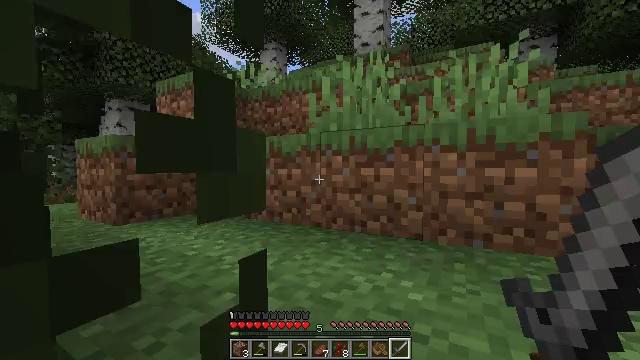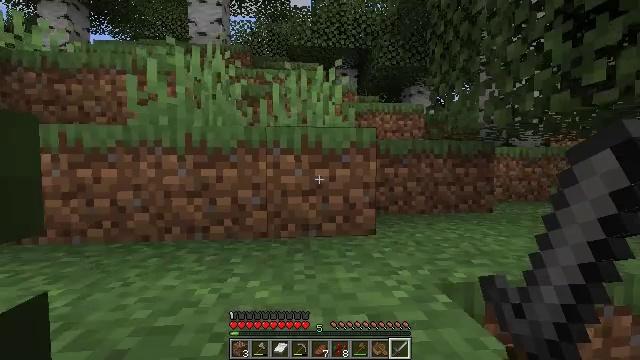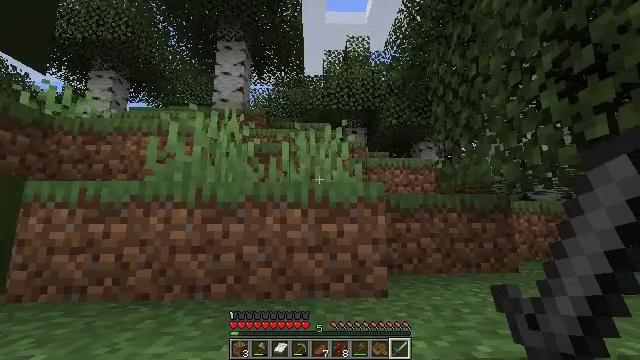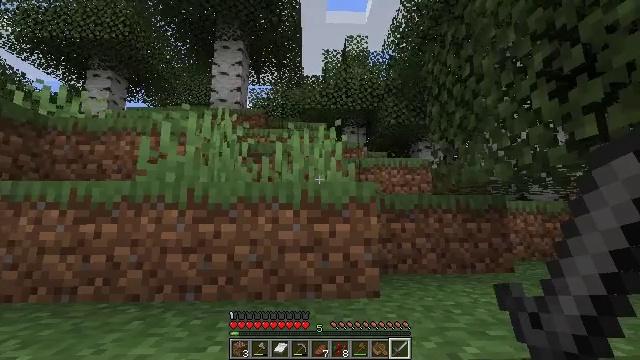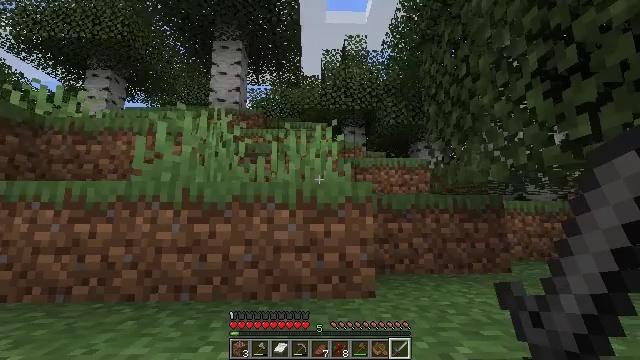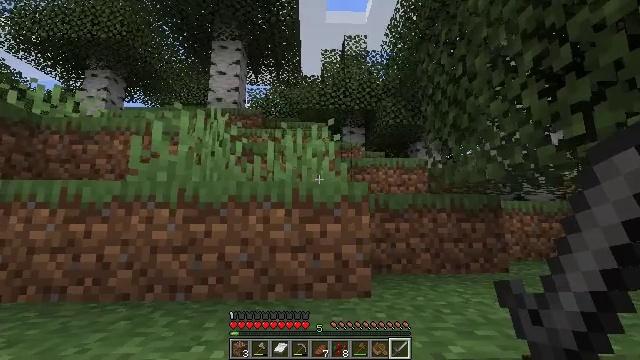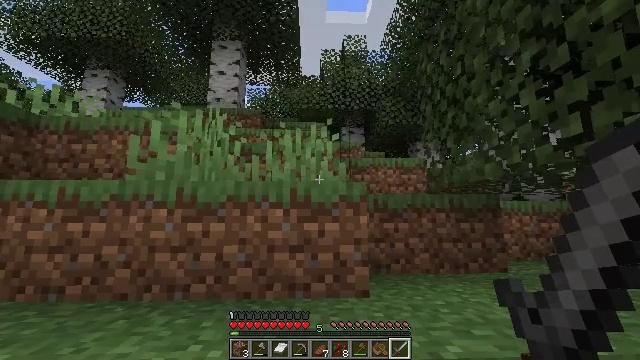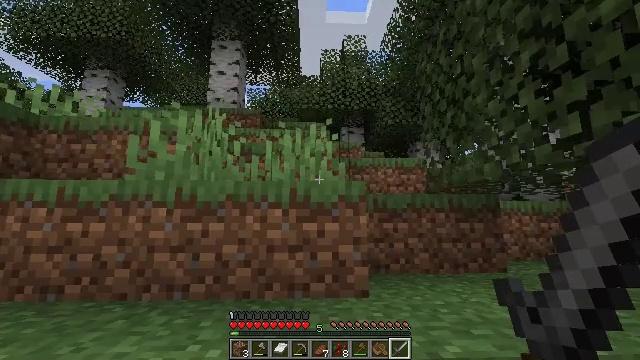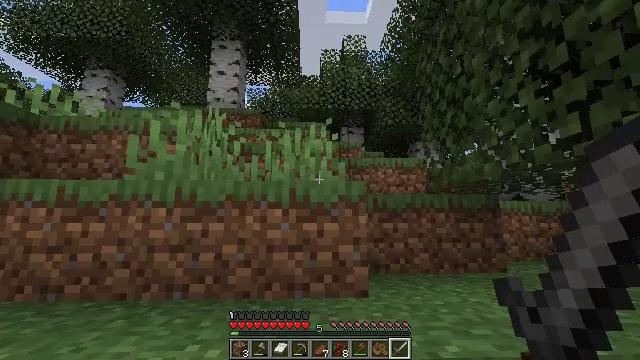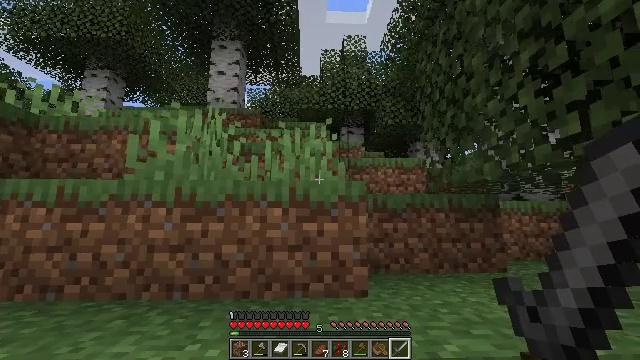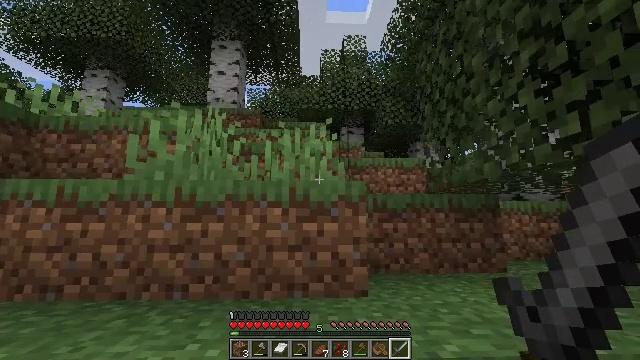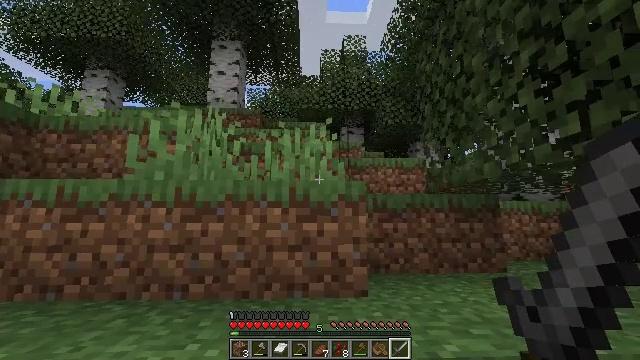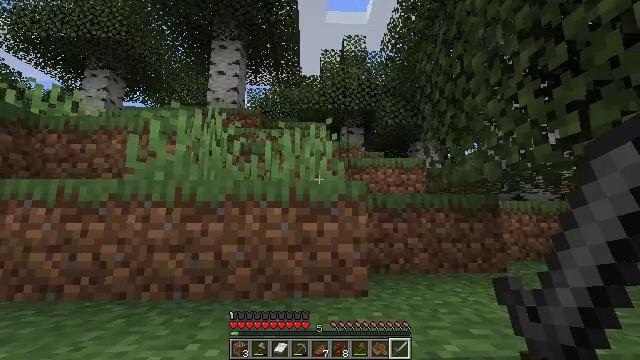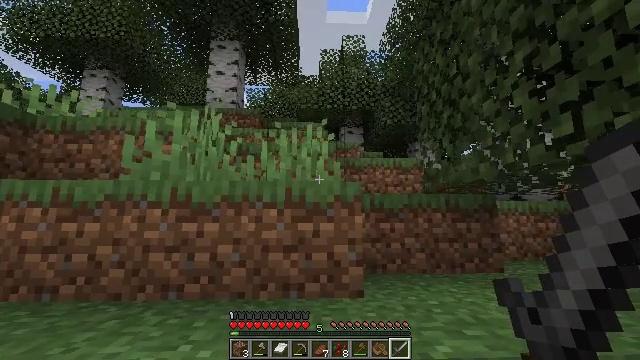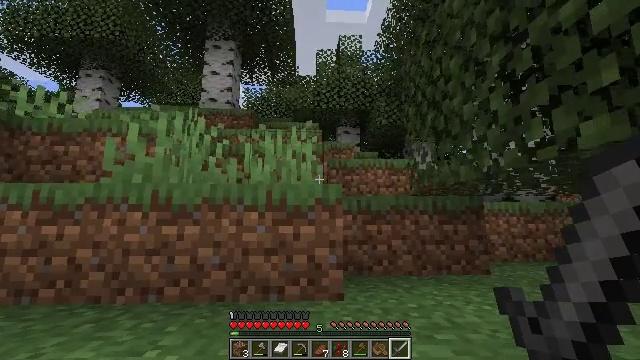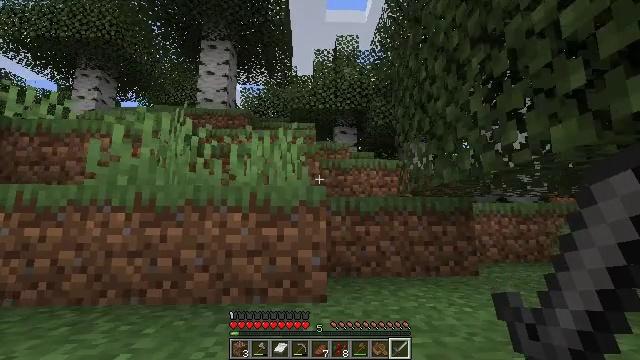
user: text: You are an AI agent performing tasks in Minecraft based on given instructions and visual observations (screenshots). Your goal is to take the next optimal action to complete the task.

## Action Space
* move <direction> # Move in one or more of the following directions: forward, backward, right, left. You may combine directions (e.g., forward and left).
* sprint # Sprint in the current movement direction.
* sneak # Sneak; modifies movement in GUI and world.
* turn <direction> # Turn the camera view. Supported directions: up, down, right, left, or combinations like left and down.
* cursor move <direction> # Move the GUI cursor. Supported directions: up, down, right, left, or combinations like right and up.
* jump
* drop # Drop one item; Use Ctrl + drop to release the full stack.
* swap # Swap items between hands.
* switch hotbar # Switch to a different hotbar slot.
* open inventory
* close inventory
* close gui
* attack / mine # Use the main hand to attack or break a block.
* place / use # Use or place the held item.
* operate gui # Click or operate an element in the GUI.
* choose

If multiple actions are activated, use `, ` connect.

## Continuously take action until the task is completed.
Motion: motion action
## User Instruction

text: Mine the peony flower from the ground.
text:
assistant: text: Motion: move forward and move right, sprint
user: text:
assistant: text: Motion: move forward and move right, sprint, turn left and up
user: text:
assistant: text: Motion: no_op
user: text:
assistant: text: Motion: no_op
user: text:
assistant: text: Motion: no_op
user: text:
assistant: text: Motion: no_op
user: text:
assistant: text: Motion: no_op
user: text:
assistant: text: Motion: no_op
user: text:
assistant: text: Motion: no_op
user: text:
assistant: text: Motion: no_op
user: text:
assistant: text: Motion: no_op
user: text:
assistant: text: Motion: no_op
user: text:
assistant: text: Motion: move right
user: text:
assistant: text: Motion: move right
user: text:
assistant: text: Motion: move right
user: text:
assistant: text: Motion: move right
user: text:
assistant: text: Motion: no_op
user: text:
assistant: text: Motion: no_op
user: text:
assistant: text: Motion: no_op
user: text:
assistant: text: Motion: move forward, jump
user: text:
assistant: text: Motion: move forward, jump
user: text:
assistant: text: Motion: move forward, jump
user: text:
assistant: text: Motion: move forward, jump
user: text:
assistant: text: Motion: move forward
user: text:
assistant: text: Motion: move forward
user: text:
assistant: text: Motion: move forward and move left
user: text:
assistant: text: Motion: move forward and move left
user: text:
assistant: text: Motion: move forward
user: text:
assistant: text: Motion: move forward
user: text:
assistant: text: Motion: move forward